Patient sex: M
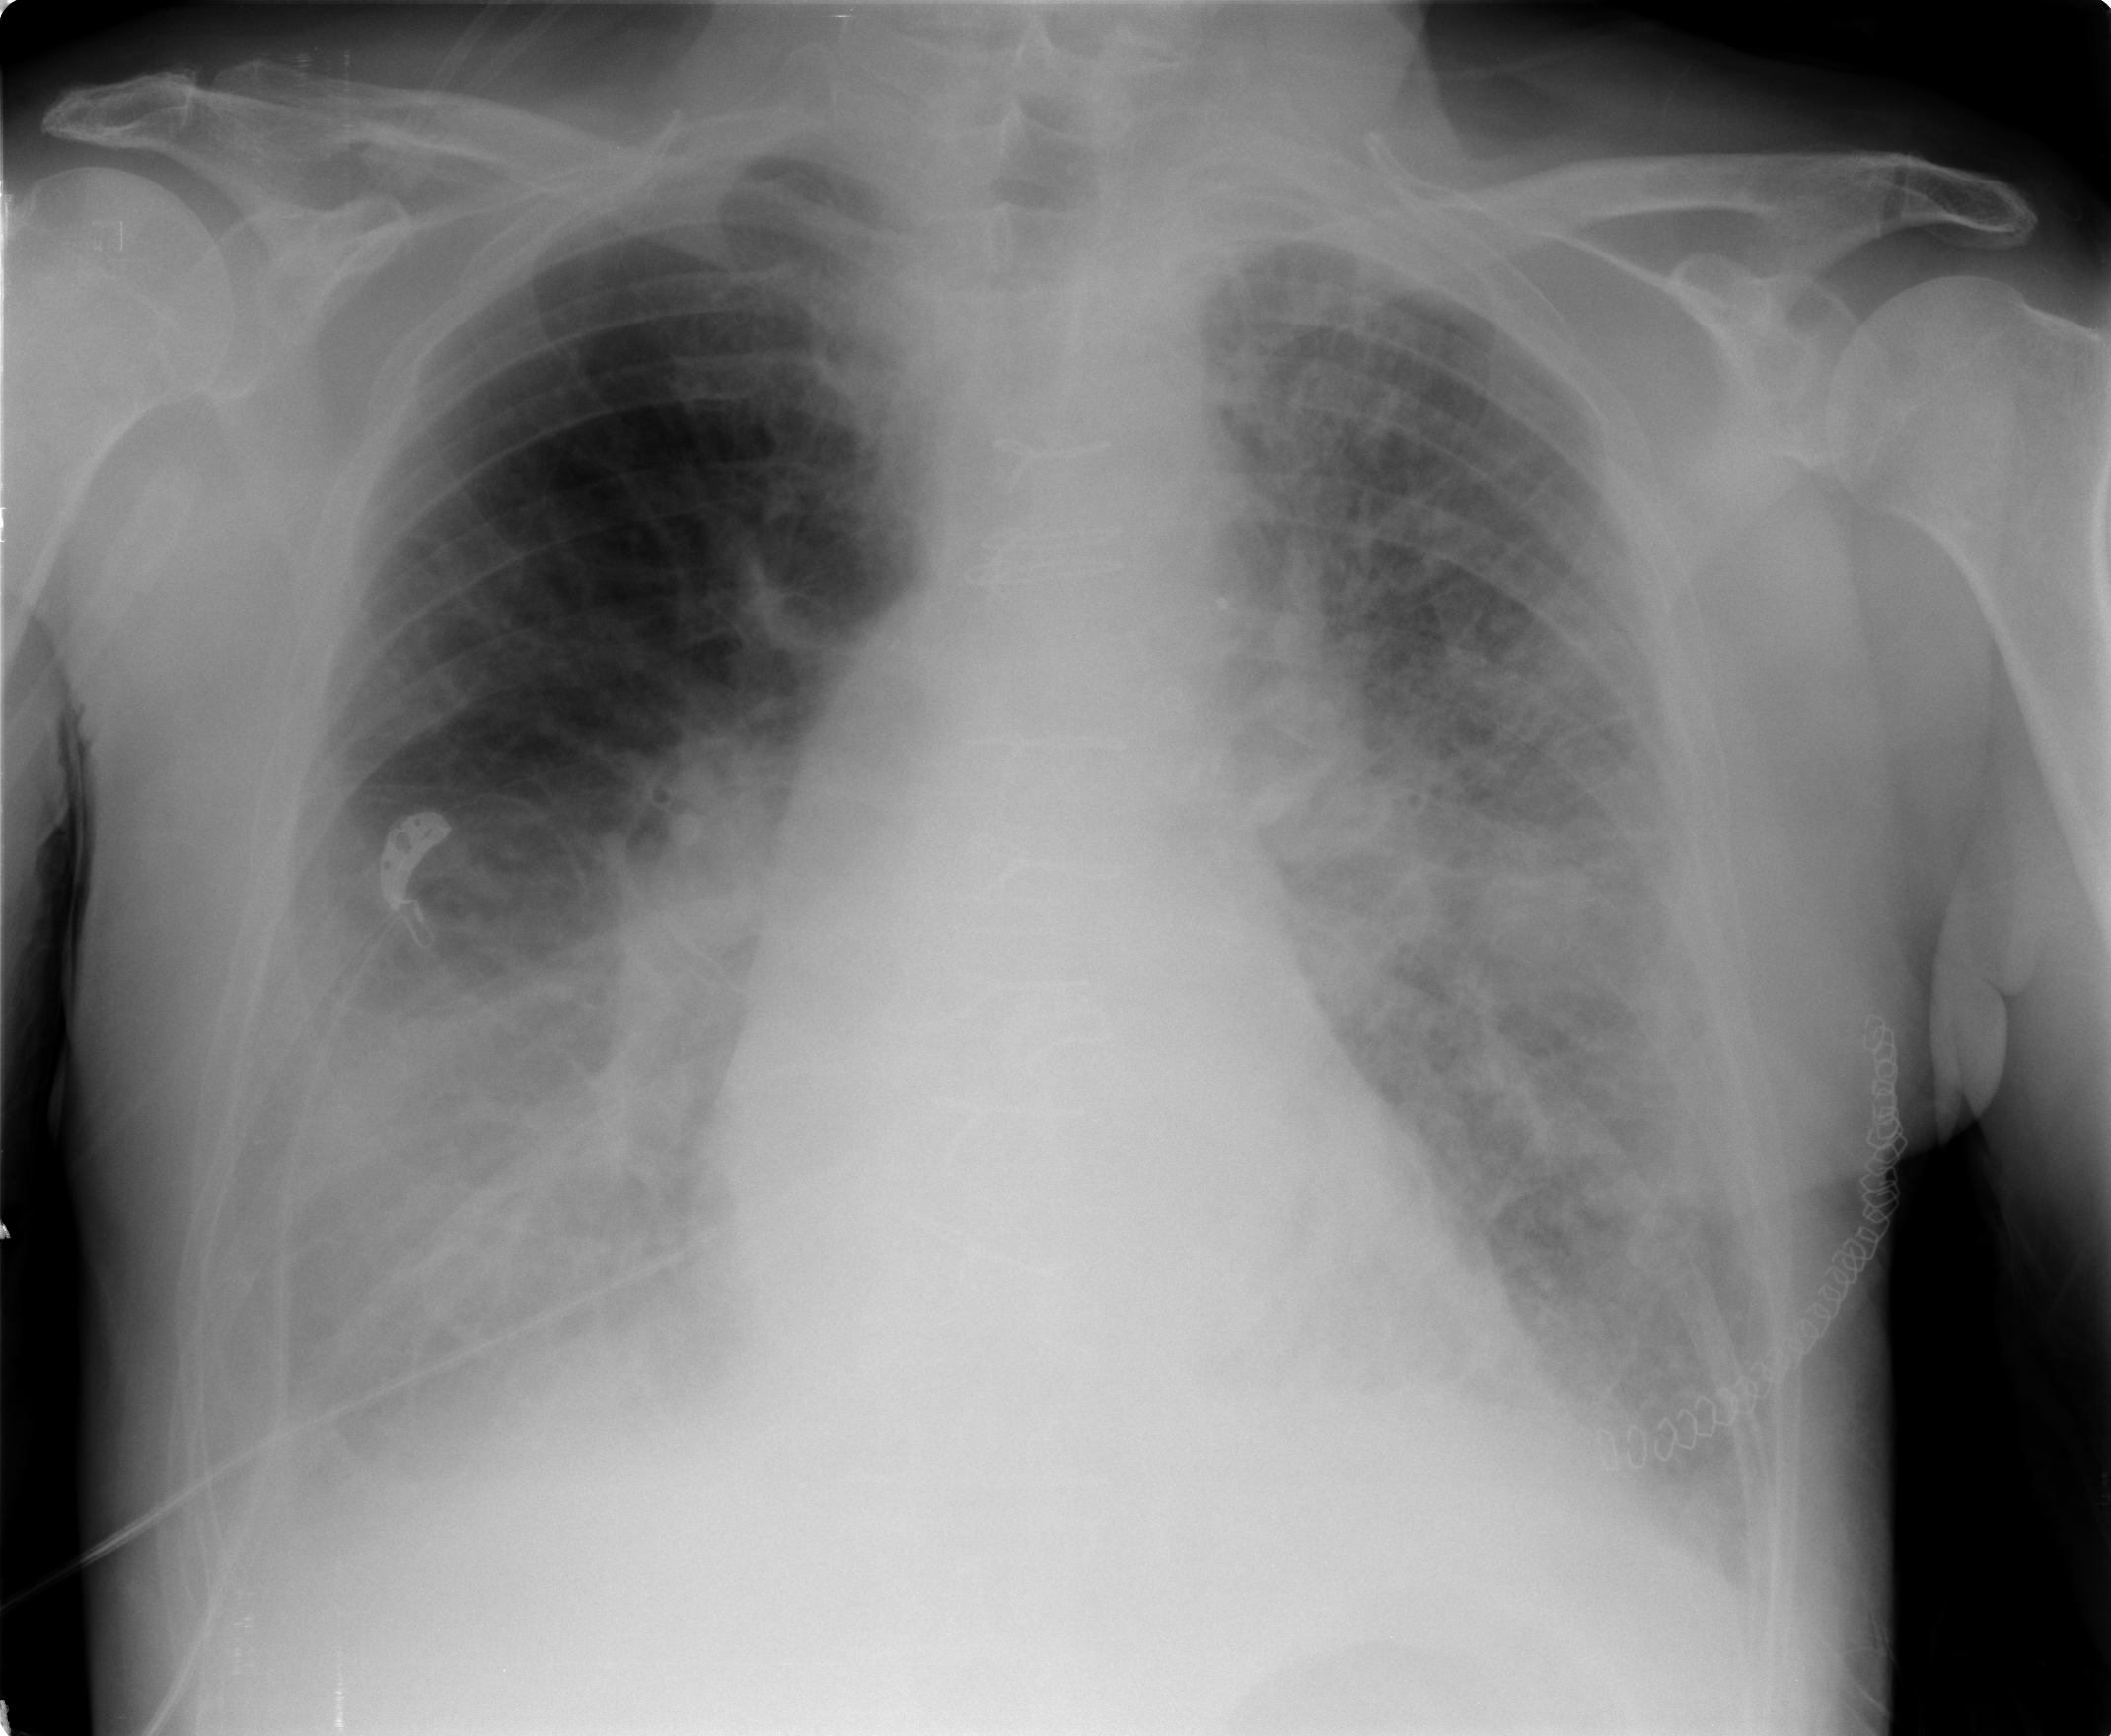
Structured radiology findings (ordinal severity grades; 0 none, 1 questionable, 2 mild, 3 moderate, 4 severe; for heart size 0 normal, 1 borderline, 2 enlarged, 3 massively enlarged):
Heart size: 0
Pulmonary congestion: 2
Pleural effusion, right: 2
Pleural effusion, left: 2
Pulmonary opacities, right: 0
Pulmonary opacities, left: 4
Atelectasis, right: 2
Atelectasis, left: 2